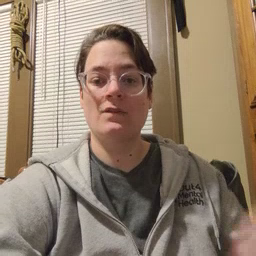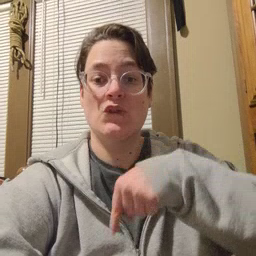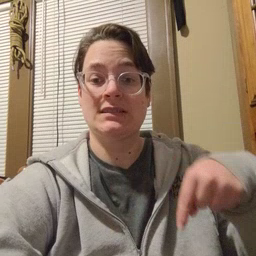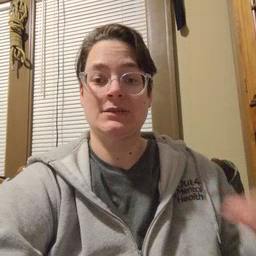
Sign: feet